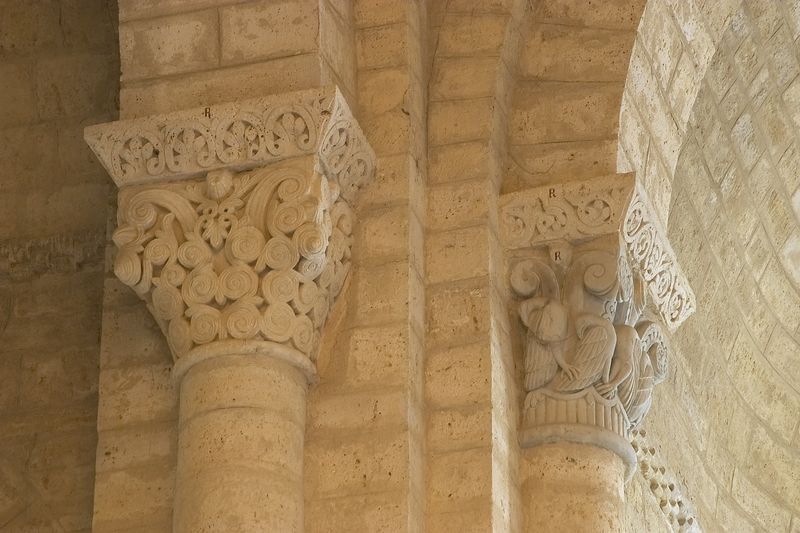
Titel: San Martin in Fromista
Standort: Fromista, San Martin (EU - E)
Schlagwörter: adler, blätter, flügel, hand, kämpfer, schatten, vogel, weiß, gelb, blume, braun, hell, licht, säule, säulen, dach, gebäude, rosen, tiere, ornament, wand, architektur, federn, stein, steine, hände, vögel, figur, innen, pflanzen, oval, rund, ranken, skulptur, füße, ecke, bogen, italien, venedig, mauer, ziegel, pilaster, figuren, kuppel, dekoration, detail, tor, oben, eingang, fugen, hauswand, mauerwerk, kapitelle, rom, kapitell, fries, gemäuer, sims, schnörkel, voluten, sandstein, mauern, säulenkapitell, blattwerk, romanik, greif, griechenland, dorisch, schnecke, schnecken, vegetabil, spiralen, bau, auflage, römisch, kapitel, verziehrung, romanisch, ziegelstein, halbsäule, dogenpalast, konrinthisch, schneke, r, vögekl, korbkapitell, gewolbt, wolbung, grierisch, vorgesetzte säulen, sandstein#, schneckenförmiges kapitel